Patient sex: M
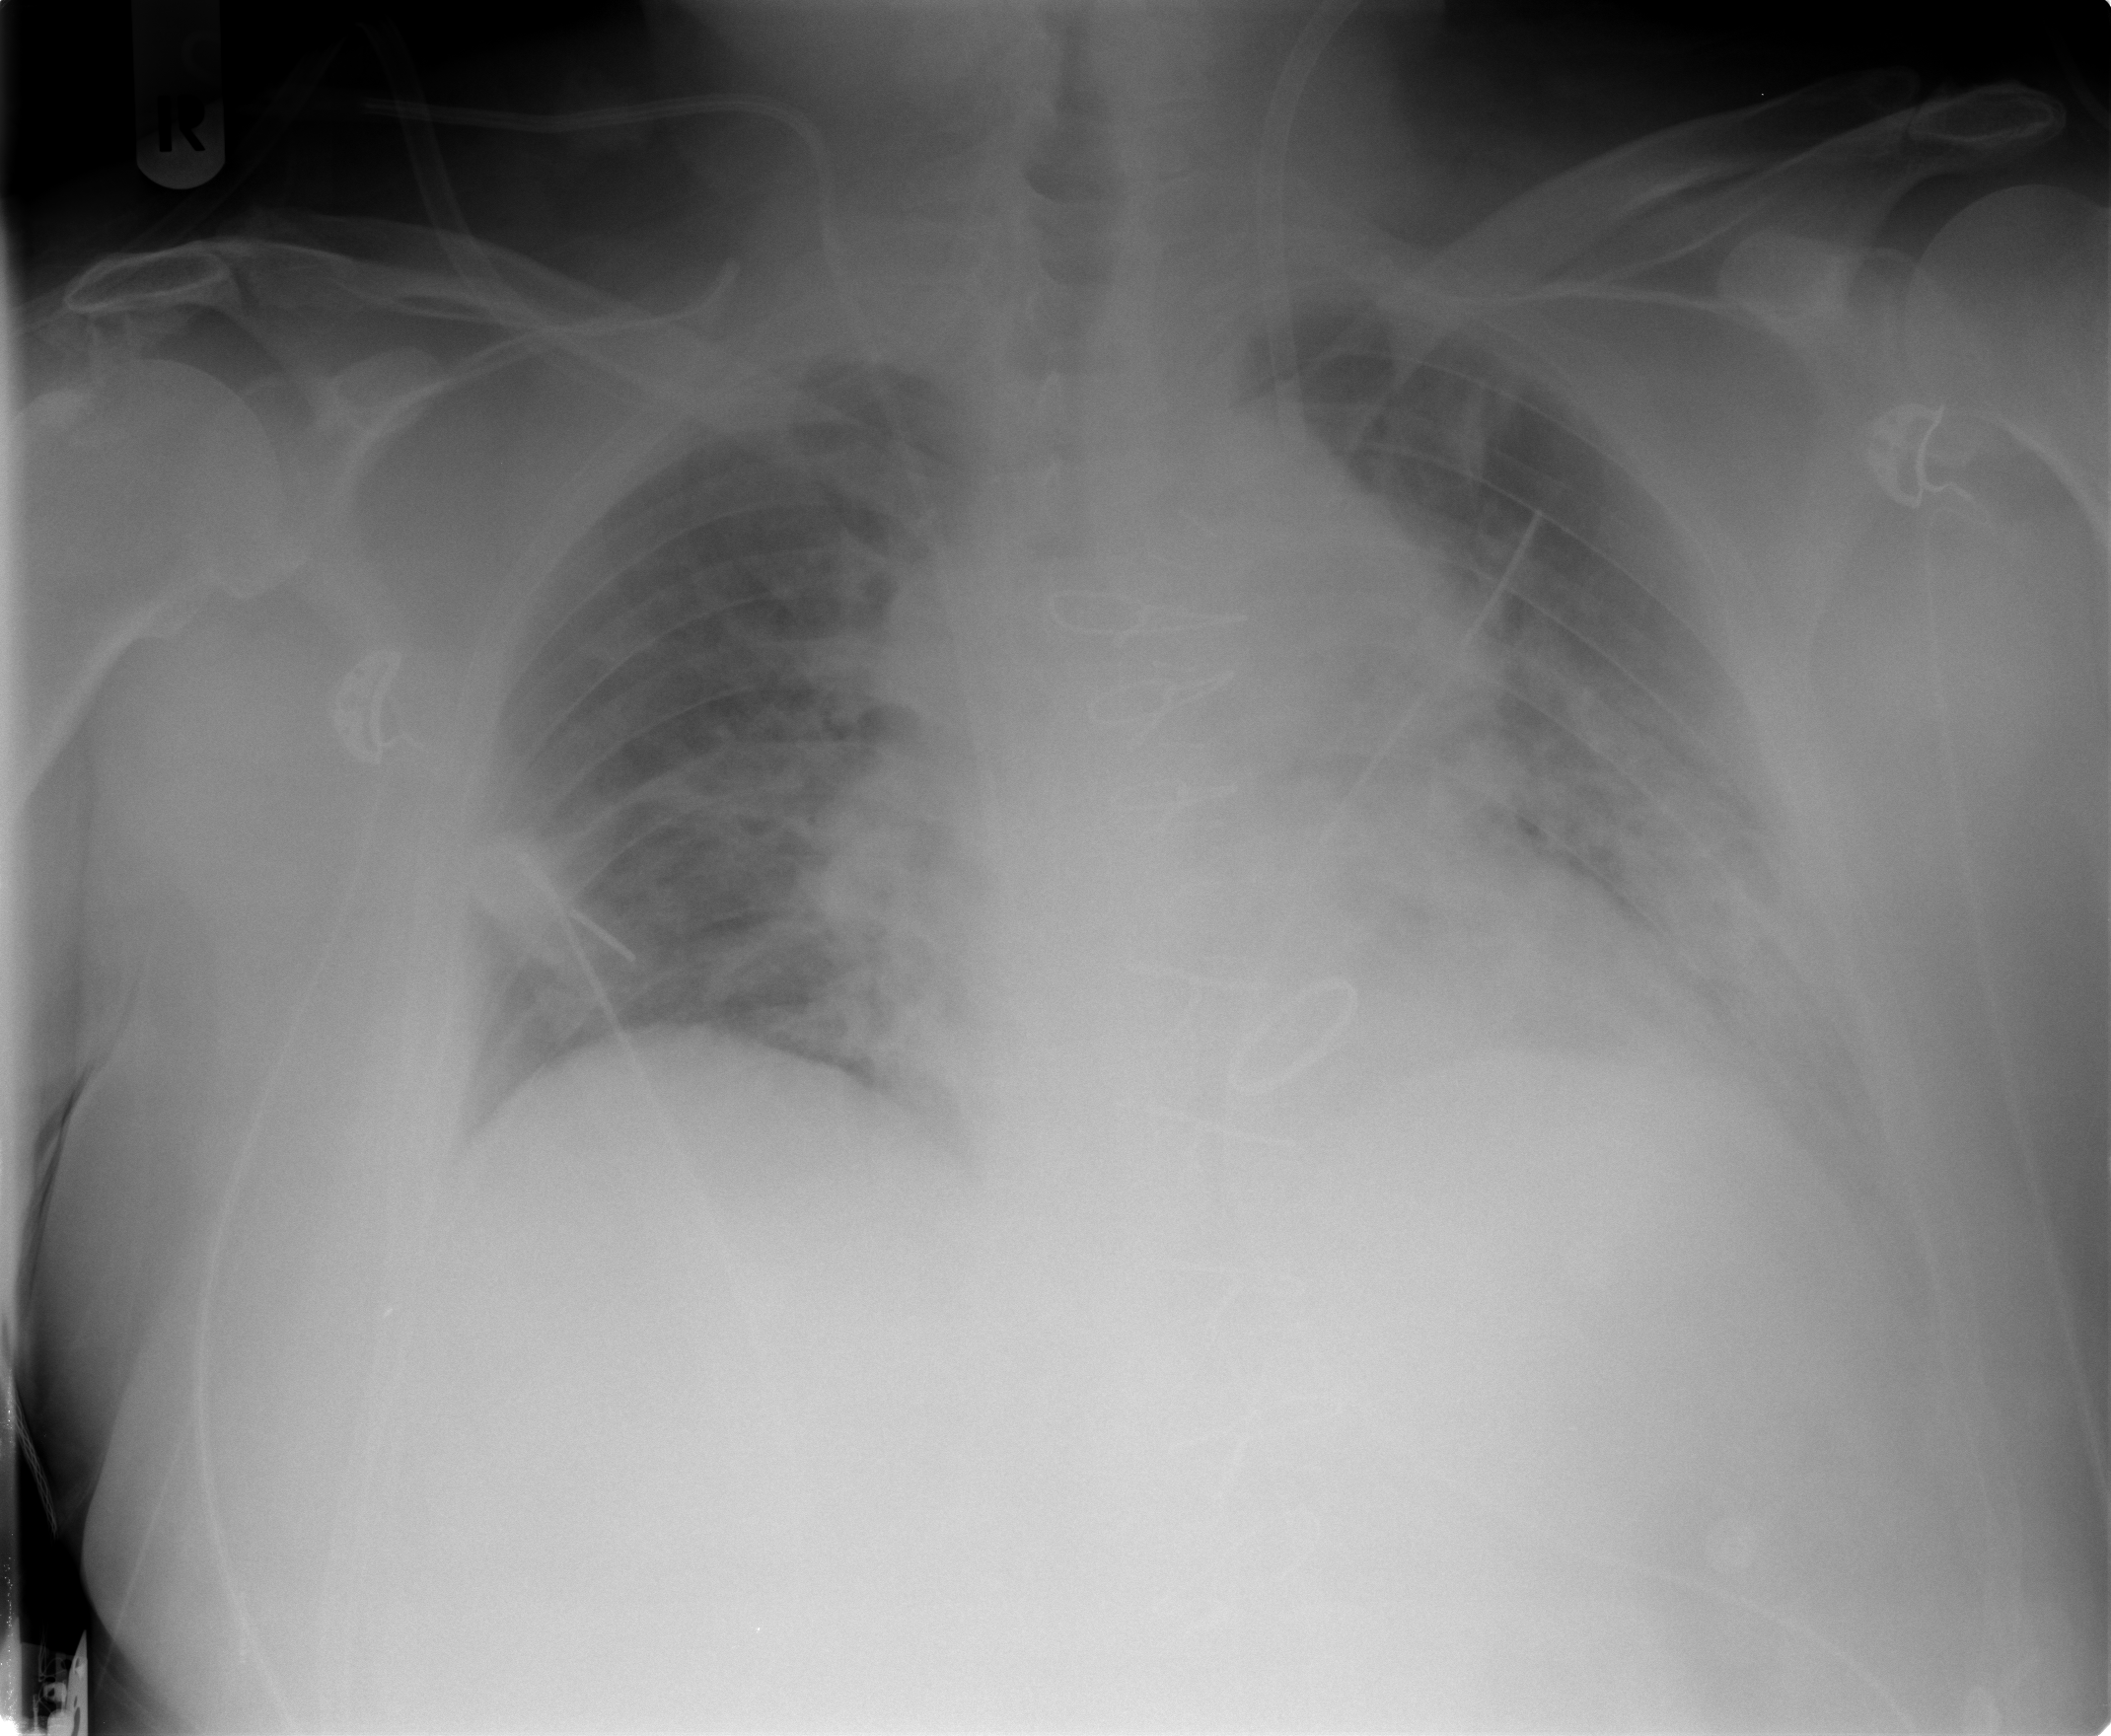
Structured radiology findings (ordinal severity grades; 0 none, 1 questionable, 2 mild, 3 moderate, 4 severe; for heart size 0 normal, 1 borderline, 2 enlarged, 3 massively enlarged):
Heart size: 1
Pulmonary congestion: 2
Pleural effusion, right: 0
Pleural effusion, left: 2
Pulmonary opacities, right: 2
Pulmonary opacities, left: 2
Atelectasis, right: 2
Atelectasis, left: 2